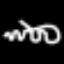
Label: squiggle